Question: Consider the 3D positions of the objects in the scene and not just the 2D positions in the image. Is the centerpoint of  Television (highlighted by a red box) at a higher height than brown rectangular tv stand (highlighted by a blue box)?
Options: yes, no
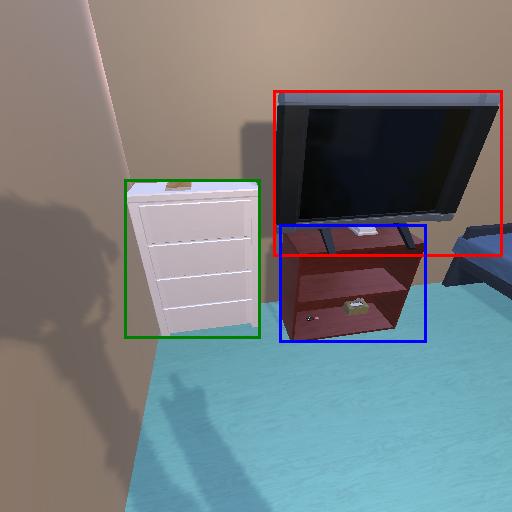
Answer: yes